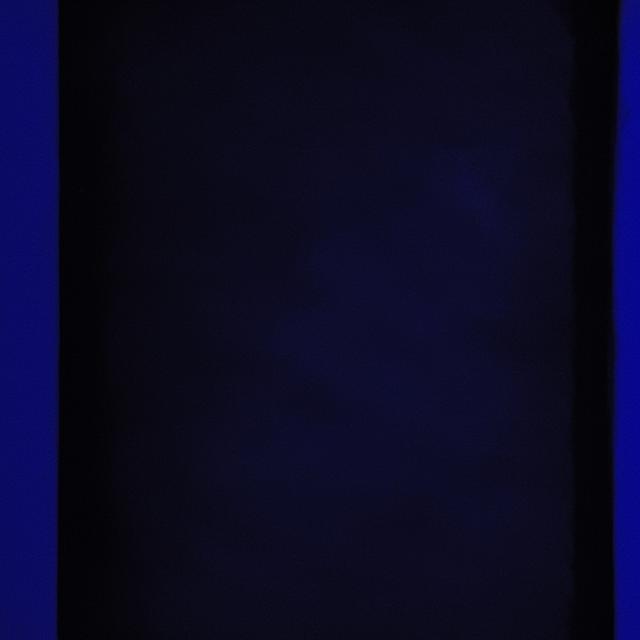
Healthy canine skin — no visible lesions, inflammation, or abnormalities. The skin and coat appear normal.